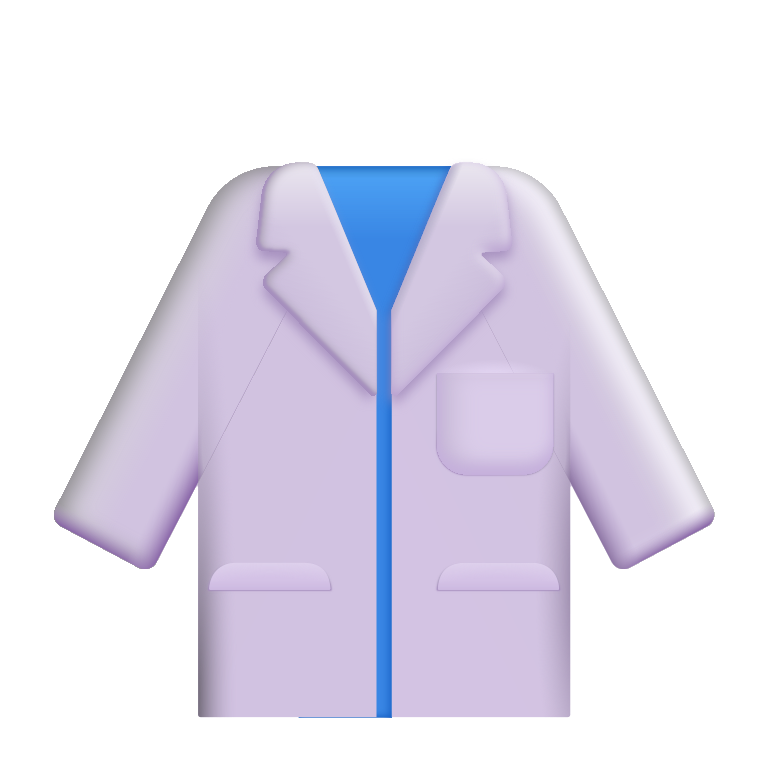
lab coat color